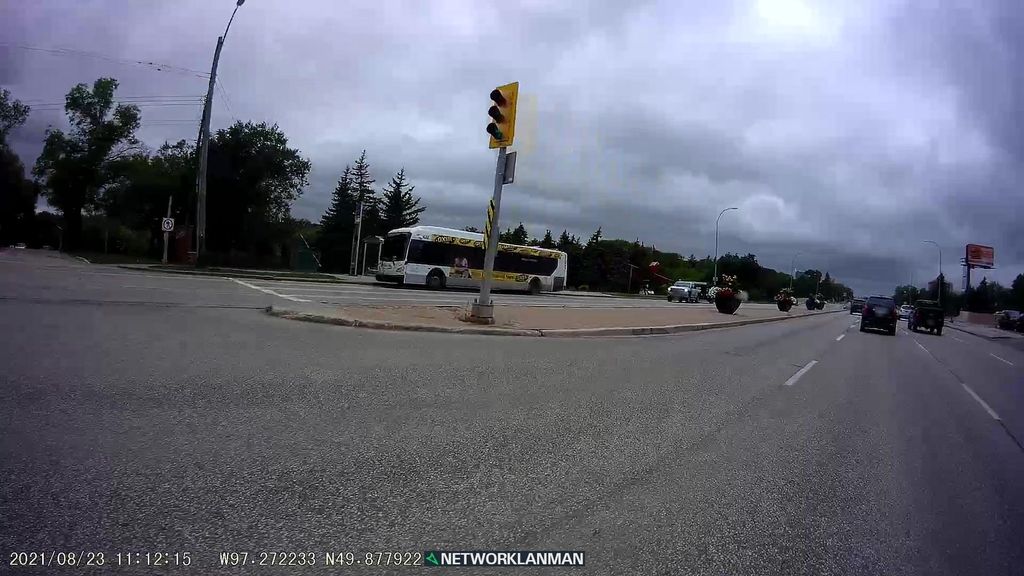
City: winnipeg